Question: Doing the tutorial on using the Refinery CMS at <URL> and at the point of
which says to run
'''
rails generate refinery:engine singular_model_name attribute:type [attribute:type ...]
'''
then to run
'''
rails generate refinery:engine event title:string date:datetime photo:image blurb:text
'''
Afterwards I went through the rest but 'rake db:migrate' did not seem to work because when I tried to run 'rake db:seed' I got an error that I needed to run 'rake db:migrate' . I tried running the app locally and got this

This was in the terminal somewhere and looks relevant
'''
ActionView::Template::Error (Could not find table 'refinery_events'):
1: <%= render 'refinery/admin/search_header', :url => refinery.events_admin_events_path %>
2: <div class='pagination_container'>
3: <% if @events.any? %>
4: <%= render 'events' %>
5: <% else %>
6: <p>
'''
I also got this error about authors, but the tutorial had not mentioned it
'''
Using refinerycms-events (1.0) from source at vendor/extensions
refinerycms-events at /Users/juan.gallardo/Desktop/myfiles/test-projects/rickrockstar/vendor/extensions/events did not have a valid gemspec.
This prevents bundler from installing bins or native extensions, but that may not affect its functionality.
The validation message from Rubygems was:
authors may not be empty
Using refinerycms-singular_model_names (1.0) from source at vendor/extensions
refinerycms-singular_model_names at /Users/juan.gallardo/Desktop/myfiles/test-projects/rickrockstar/vendor/extensions/singular_model_names did not have a valid gemspec.
This prevents bundler from installing bins or native extensions, but that may not affect its functionality.
The validation message from Rubygems was:
authors may not be empty
'''
So I went through the process again
'''
jgallardo:rickrockstar juan.gallardo$ rails generate refinery:events
rake refinery_events:install:migrations
append db/seeds.rb
jgallardo:rickrockstar juan.gallardo$ rake db:migrate
rake aborted!
'''
This time I clearly saw the 'rake aborted' but tried this anyways
'''
jgallardo:rickrockstar juan.gallardo$ rake db:seed
You have 2 pending migrations:
20130826173639 CreateSingularModelNamesSingularModelNames
20130826173941 CreateEventsEvents
Run 'rake db:migrate' to update your database then try again.
'''
I searched on Google about what pending migrations meant, and I saw that someone told someone else with a similar problem to run with '--trace' so here was my attempt
'''
jgallardo:rickrockstar juan.gallardo$ rake db:migrate --trace
** Invoke db:migrate (first_time)
** Invoke environment (first_time)
** Execute environment
** Invoke db:load_config (first_time)
** Execute db:load_config
** Execute db:migrate
rake aborted!
/Users/juan.gallardo/Desktop/myfiles/test-projects/rickrockstar/db/migrate/20130826173639_create_singular_model_names_singular_model_names.refinery_singular_model_names.rb:7: syntax error, unexpected '[', expecting tSTRING_CONTENT or tSTRING_DBEG or tSTRING_DVAR or tSTRING_END
t.type :[attribute
^
/Users/juan.gallardo/Desktop/myfiles/test-projects/rickrockstar/db/migrate/20130826173639_create_singular_model_names_singular_model_names.refinery_singular_model_names.rb:8: syntax error, unexpected ..., expecting tSTRING_CONTENT or tSTRING_DBEG or tSTRING_DVAR or tSTRING_END
t.string :...]
^
/Users/juan.gallardo/.rvm/gems/ruby-2.0.0-p195/gems/activesupport-3.2.14/lib/active_support/dependencies.rb:251:in 'require'
/Users/juan.gallardo/.rvm/gems/ruby-2.0.0-p195/gems/activesupport-3.2.14/lib/active_support/dependencies.rb:251:in 'block in require'
/Users/juan.gallardo/.rvm/gems/ruby-2.0.0-p195/gems/activesupport-3.2.14/lib/active_support/dependencies.rb:236:in 'load_dependency'
/Users/juan.gallardo/.rvm/gems/ruby-2.0.0-p195/gems/activesupport-3.2.14/lib/active_support/dependencies.rb:251:in 'require'
/Users/juan.gallardo/.rvm/gems/ruby-2.0.0-p195/gems/activerecord-3.2.14/lib/active_record/migration.rb:537:in 'load_migration'
/Users/juan.gallardo/.rvm/gems/ruby-2.0.0-p195/gems/activerecord-3.2.14/lib/active_record/migration.rb:533:in 'migration'
/Users/juan.gallardo/.rvm/gems/ruby-2.0.0-p195/gems/activerecord-3.2.14/lib/active_record/migration.rb:528:in 'migrate'
/Users/juan.gallardo/.rvm/gems/ruby-2.0.0-p195/gems/activerecord-3.2.14/lib/active_record/migration.rb:720:in 'block (2 levels) in migrate'
/Users/juan.gallardo/.rvm/gems/ruby-2.0.0-p195/gems/activerecord-3.2.14/lib/active_record/migration.rb:775:in 'call'
/Users/juan.gallardo/.rvm/gems/ruby-2.0.0-p195/gems/activerecord-3.2.14/lib/active_record/migration.rb:775:in 'block in ddl_transaction'
/Users/juan.gallardo/.rvm/gems/ruby-2.0.0-p195/gems/activerecord-3.2.14/lib/active_record/connection_adapters/abstract/database_statements.rb:192:in 'transaction'
/Users/juan.gallardo/.rvm/gems/ruby-2.0.0-p195/gems/activerecord-3.2.14/lib/active_record/transactions.rb:208:in 'transaction'
/Users/juan.gallardo/.rvm/gems/ruby-2.0.0-p195/gems/activerecord-3.2.14/lib/active_record/migration.rb:775:in 'ddl_transaction'
/Users/juan.gallardo/.rvm/gems/ruby-2.0.0-p195/gems/activerecord-3.2.14/lib/active_record/migration.rb:719:in 'block in migrate'
/Users/juan.gallardo/.rvm/gems/ruby-2.0.0-p195/gems/activerecord-3.2.14/lib/active_record/migration.rb:700:in 'each'
/Users/juan.gallardo/.rvm/gems/ruby-2.0.0-p195/gems/activerecord-3.2.14/lib/active_record/migration.rb:700:in 'migrate'
/Users/juan.gallardo/.rvm/gems/ruby-2.0.0-p195/gems/activerecord-3.2.14/lib/active_record/migration.rb:570:in 'up'
/Users/juan.gallardo/.rvm/gems/ruby-2.0.0-p195/gems/activerecord-3.2.14/lib/active_record/migration.rb:551:in 'migrate'
/Users/juan.gallardo/.rvm/gems/ruby-2.0.0-p195/gems/activerecord-3.2.14/lib/active_record/railties/databases.rake:193:in 'block (2 levels) in <top (required)>'
/Users/juan.gallardo/.rvm/gems/ruby-2.0.0-p195/gems/rake-10.1.0/lib/rake/task.rb:236:in 'call'
/Users/juan.gallardo/.rvm/gems/ruby-2.0.0-p195/gems/rake-10.1.0/lib/rake/task.rb:236:in 'block in execute'
/Users/juan.gallardo/.rvm/gems/ruby-2.0.0-p195/gems/rake-10.1.0/lib/rake/task.rb:231:in 'each'
/Users/juan.gallardo/.rvm/gems/ruby-2.0.0-p195/gems/rake-10.1.0/lib/rake/task.rb:231:in 'execute'
/Users/juan.gallardo/.rvm/gems/ruby-2.0.0-p195/gems/rake-10.1.0/lib/rake/task.rb:175:in 'block in invoke_with_call_chain'
/Users/juan.gallardo/.rvm/rubies/ruby-2.0.0-p195/lib/ruby/2.0.0/monitor.rb:211:in 'mon_synchronize'
/Users/juan.gallardo/.rvm/gems/ruby-2.0.0-p195/gems/rake-10.1.0/lib/rake/task.rb:168:in 'invoke_with_call_chain'
/Users/juan.gallardo/.rvm/gems/ruby-2.0.0-p195/gems/rake-10.1.0/lib/rake/task.rb:161:in 'invoke'
/Users/juan.gallardo/.rvm/gems/ruby-2.0.0-p195/gems/rake-10.1.0/lib/rake/application.rb:149:in 'invoke_task'
/Users/juan.gallardo/.rvm/gems/ruby-2.0.0-p195/gems/rake-10.1.0/lib/rake/application.rb:106:in 'block (2 levels) in top_level'
/Users/juan.gallardo/.rvm/gems/ruby-2.0.0-p195/gems/rake-10.1.0/lib/rake/application.rb:106:in 'each'
/Users/juan.gallardo/.rvm/gems/ruby-2.0.0-p195/gems/rake-10.1.0/lib/rake/application.rb:106:in 'block in top_level'
/Users/juan.gallardo/.rvm/gems/ruby-2.0.0-p195/gems/rake-10.1.0/lib/rake/application.rb:115:in 'run_with_threads'
/Users/juan.gallardo/.rvm/gems/ruby-2.0.0-p195/gems/rake-10.1.0/lib/rake/application.rb💯in 'top_level'
/Users/juan.gallardo/.rvm/gems/ruby-2.0.0-p195/gems/rake-10.1.0/lib/rake/application.rb:78:in 'block in run'
/Users/juan.gallardo/.rvm/gems/ruby-2.0.0-p195/gems/rake-10.1.0/lib/rake/application.rb:165:in 'standard_exception_handling'
/Users/juan.gallardo/.rvm/gems/ruby-2.0.0-p195/gems/rake-10.1.0/lib/rake/application.rb:75:in 'run'
/Users/juan.gallardo/.rvm/gems/ruby-2.0.0-p195/gems/rake-10.1.0/bin/rake:33:in '<top (required)>'
/Users/juan.gallardo/.rvm/gems/ruby-2.0.0-p195/bin/rake:23:in 'load'
/Users/juan.gallardo/.rvm/gems/ruby-2.0.0-p195/bin/rake:23:in '<main>'
/Users/juan.gallardo/.rvm/gems/ruby-2.0.0-p195/bin/ruby_noexec_wrapper:14:in 'eval'
/Users/juan.gallardo/.rvm/gems/ruby-2.0.0-p195/bin/ruby_noexec_wrapper:14:in '<main>'
Tasks: TOP => db:migrate
'''
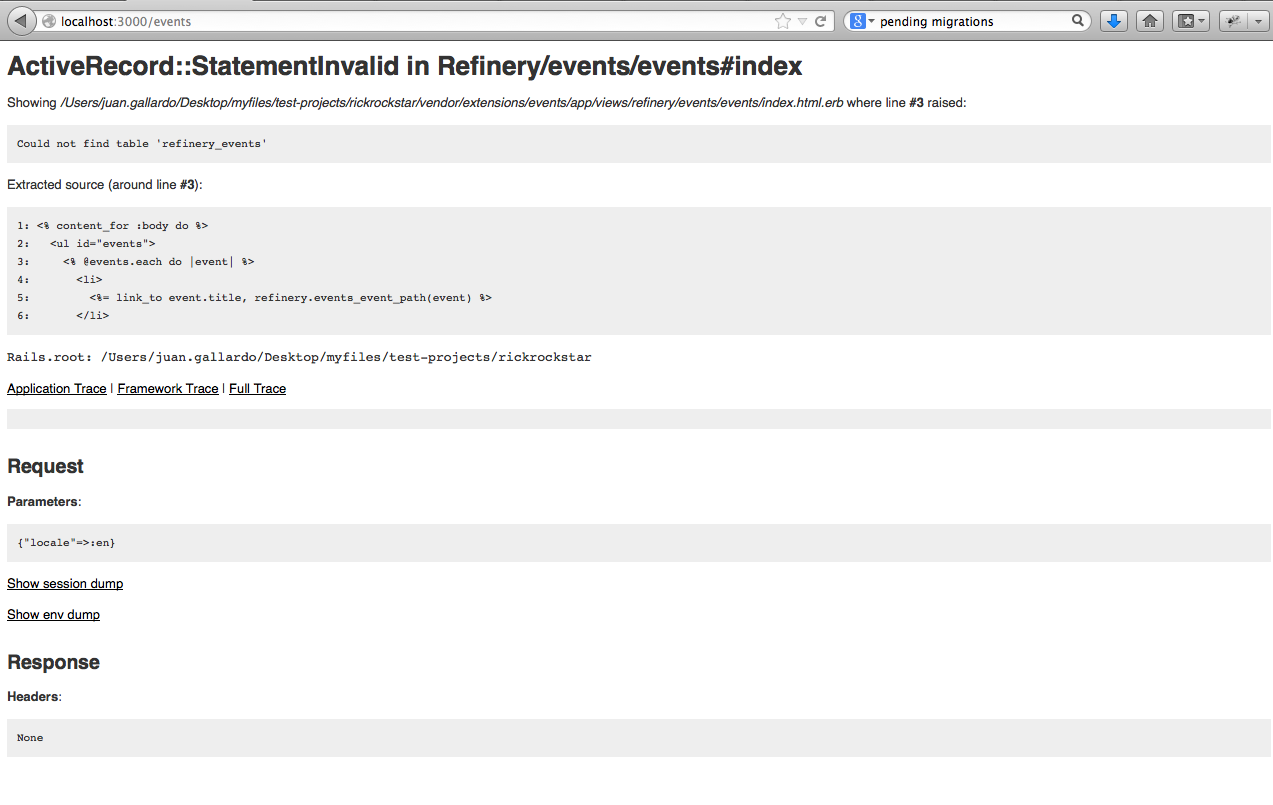
Answer: Tutorials work best if you read and think about what they are saying rather than just copying & pasting parts of them into your Terminal.
In this case, the example you copied and pasted was:
'''
rails generate refinery:engine singular_model_name attribute:type [attribute:type ...]
'''
You successfully substituted this for correct syntax when you generated the events extension, though, so no problem with that one.
Delete the migration titled CreateSingularModelNamesSingularModelNames and its entire corresponding extension. You copy pasted example syntax which doesn't result in valid Ruby.